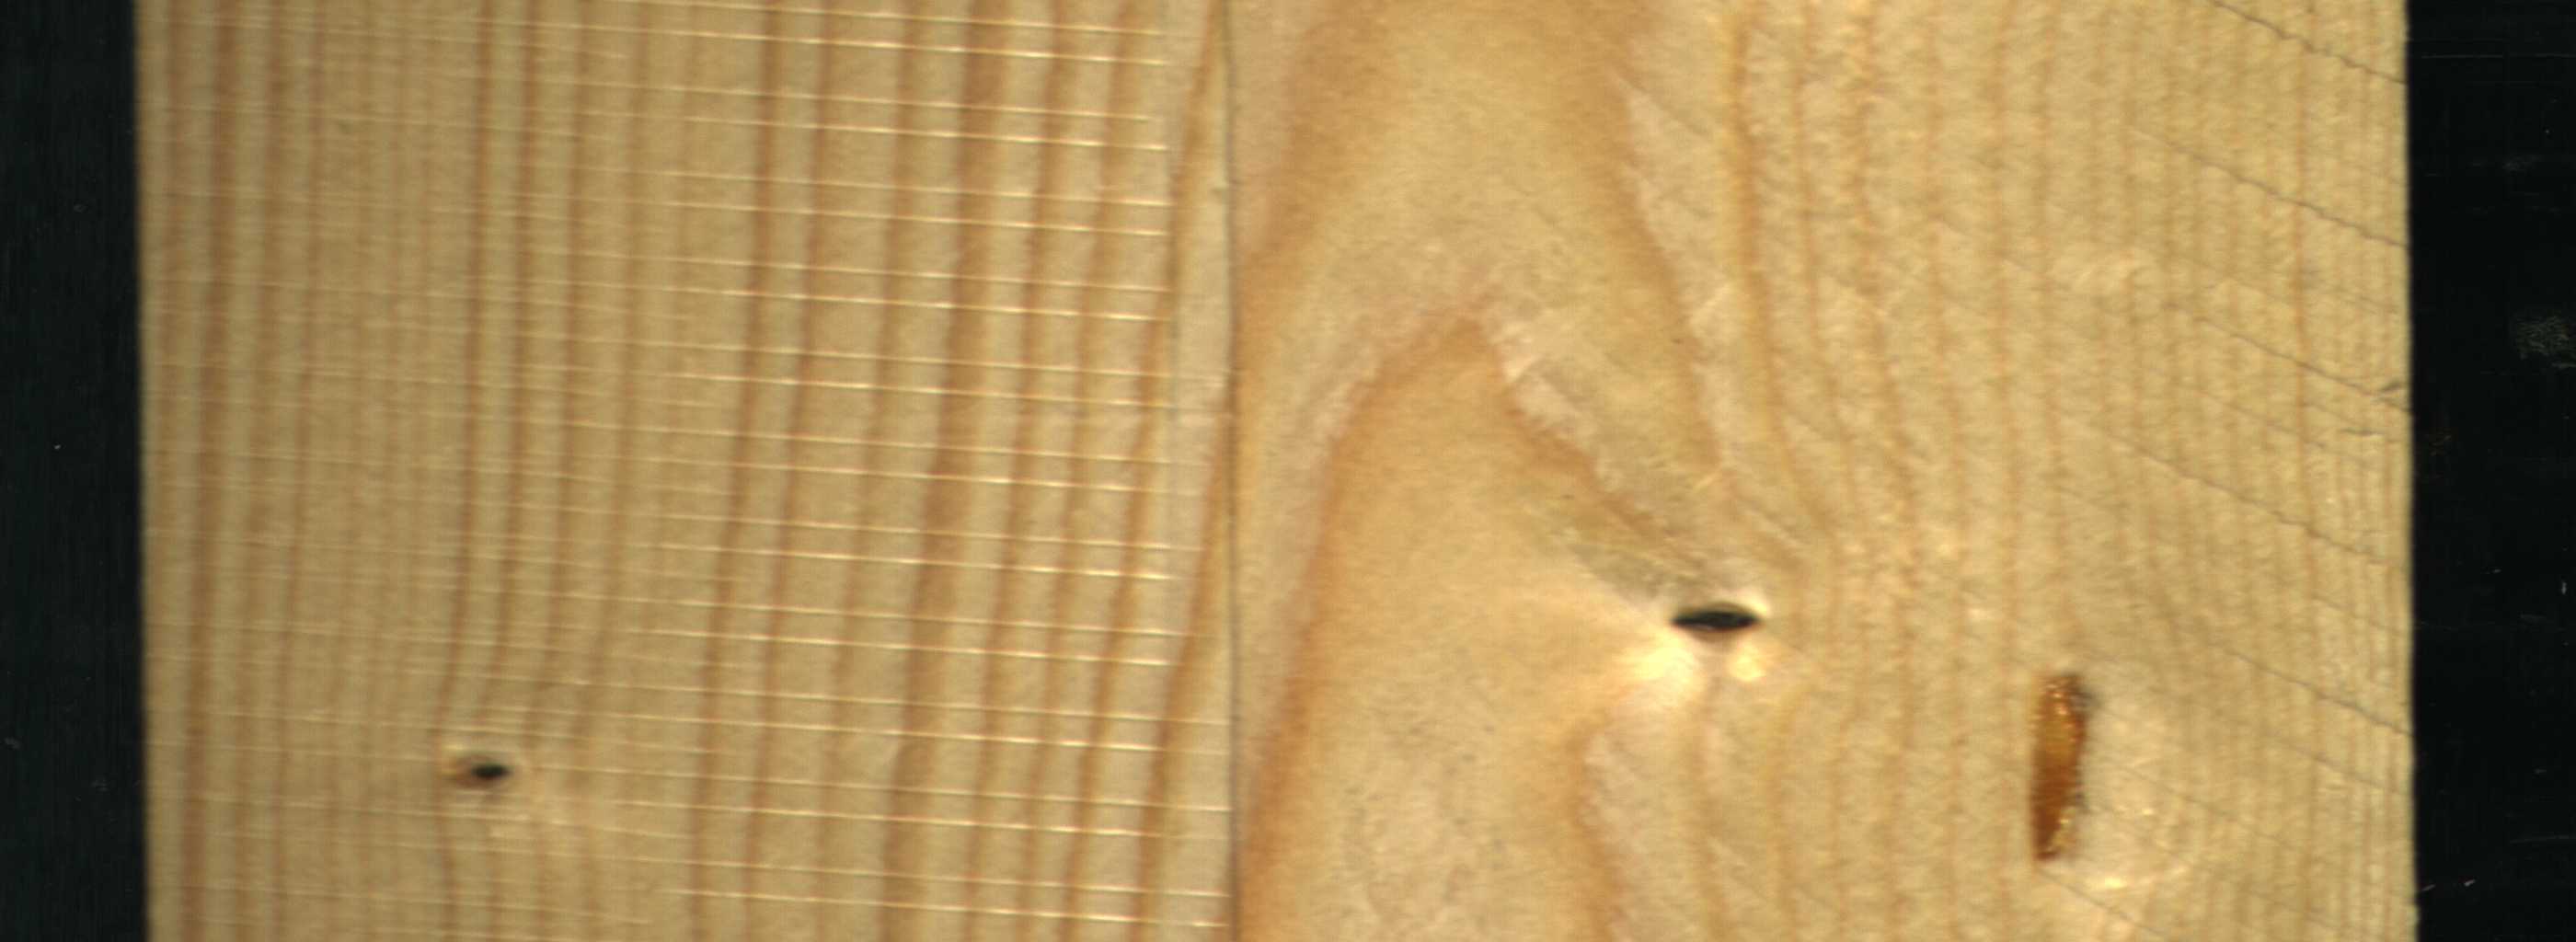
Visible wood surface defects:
resin
Crack
Dead_Knot
Dead_Knot